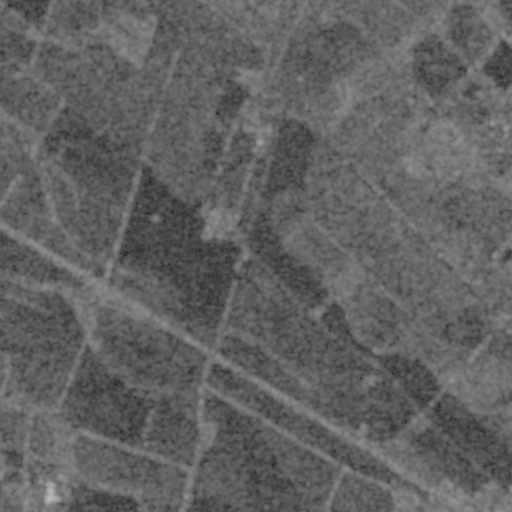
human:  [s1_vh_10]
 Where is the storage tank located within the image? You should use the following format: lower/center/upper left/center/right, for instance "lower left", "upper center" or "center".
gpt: The storage tank is located in the lower left of the image.
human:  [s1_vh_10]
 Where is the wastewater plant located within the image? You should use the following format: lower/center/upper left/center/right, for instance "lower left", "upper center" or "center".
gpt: The wastewater plant is located in the upper right of the image.
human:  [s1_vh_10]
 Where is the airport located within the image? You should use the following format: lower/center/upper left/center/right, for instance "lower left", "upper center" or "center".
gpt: There is no airport in the image.

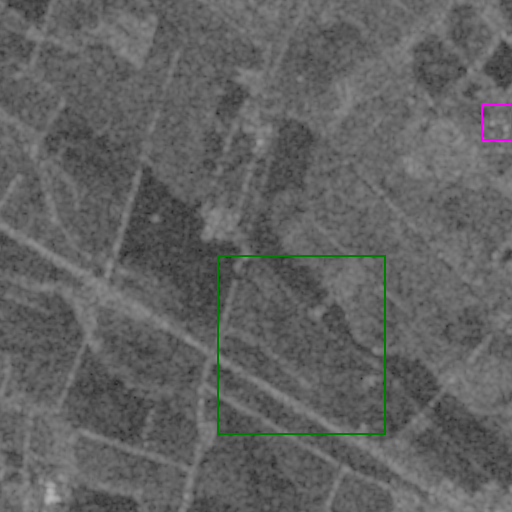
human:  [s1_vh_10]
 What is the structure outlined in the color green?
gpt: The structure outlined in green is a crop field.
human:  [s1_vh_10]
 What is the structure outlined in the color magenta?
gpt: The structure outlined in magenta is a wastewater plant.
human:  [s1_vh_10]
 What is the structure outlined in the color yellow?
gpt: There is no yellow outline.